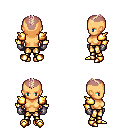
a pixel art fantasy rpg character, female body template, human, tanned skin, gold arm armor, gold greaves, white blonde short mohawk hairstyle, metal gloves, gold boots, four views (front, back, left, right), 2x2 character sprite sheet, small pixel art, hard edges, no anti-aliasing